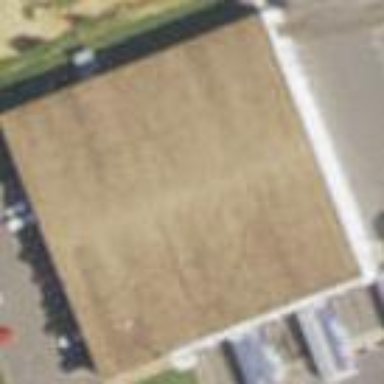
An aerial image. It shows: Industrial building.